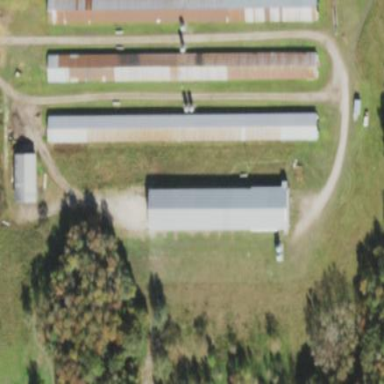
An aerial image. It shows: Poultry farmyard is depicted in the image.